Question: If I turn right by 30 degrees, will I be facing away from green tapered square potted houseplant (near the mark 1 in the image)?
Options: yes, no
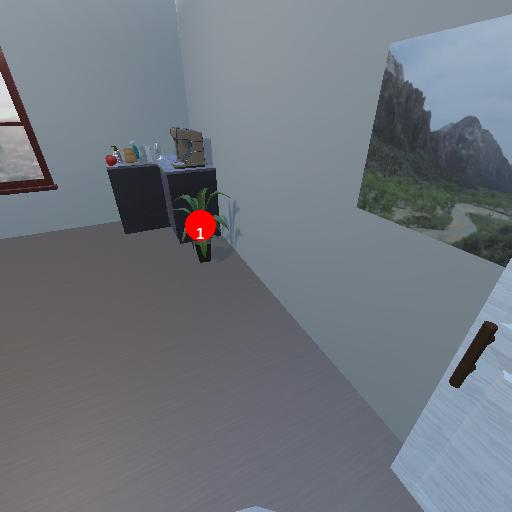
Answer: yes